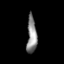
Tissue: lung
Cell type: Others
Senescence score: 0.2363
Nuclear area (px): 359
Mean DAPI intensity: 138.618